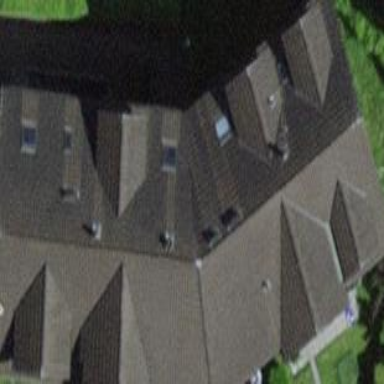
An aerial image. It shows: Gabled roof on building that houses apartments.